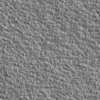
Label: not_dusty